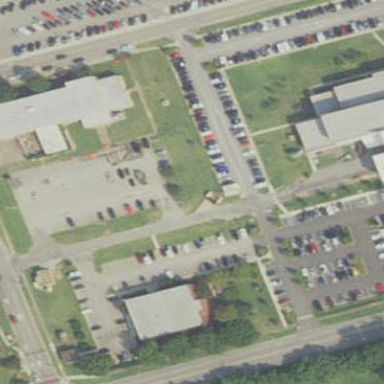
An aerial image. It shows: Parking area with surface.